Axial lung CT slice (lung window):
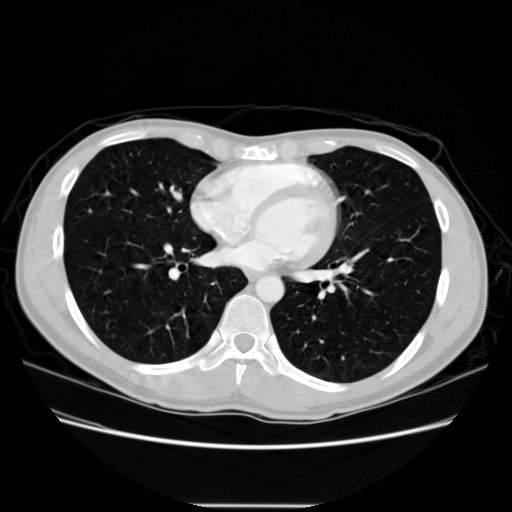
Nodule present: no